Aerial crown-view tile of a tropical tree (Barro Colorado Island, Panama), acquired 20250915:
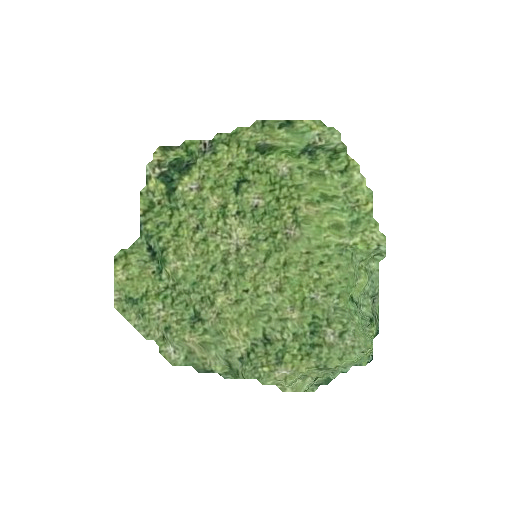
Species: Virola surinamensis
GBIF accepted scientific name: Virola surinamensis
Crown area: 81.631 m²